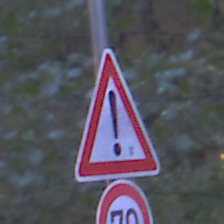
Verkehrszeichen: Gefahrenstelle
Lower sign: Geschwindigkeit70
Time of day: Night
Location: Outdoor (Suburban)
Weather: PartlyCloudy
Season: NotSpecified
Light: Artificial